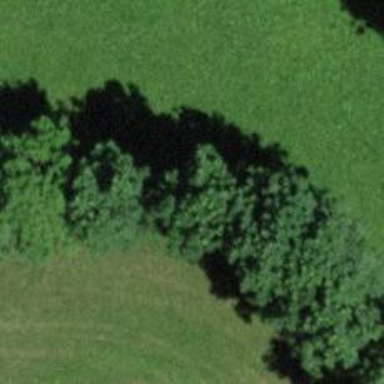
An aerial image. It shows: Hedge barrier.